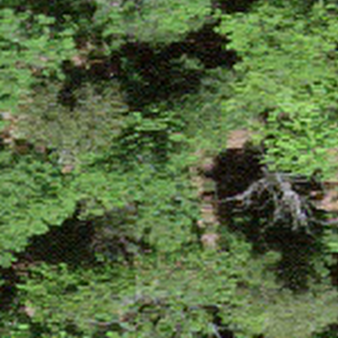
Label: other